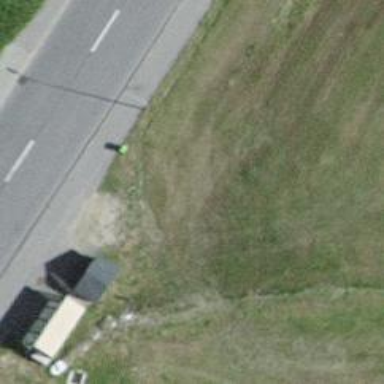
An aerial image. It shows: Bus stop with platform for public transport.